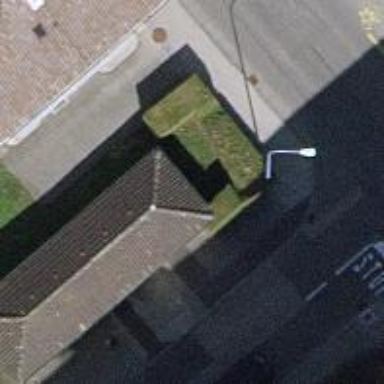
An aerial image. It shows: Minor distribution substation.